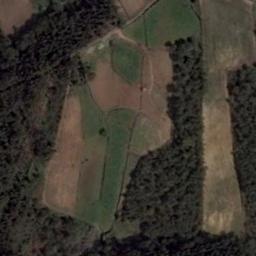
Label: terrace